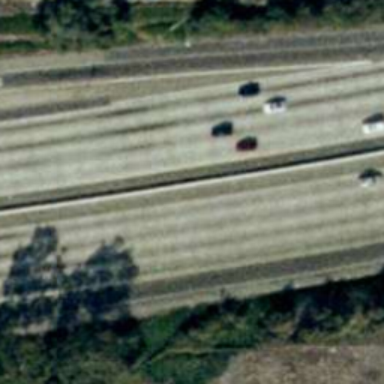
There are two straight freeways closed to each other .